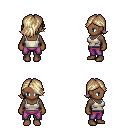
a pixel art fantasy rpg character, female body template, human, dark skin, white pirate shirt, magenta pants, white blonde swoop hairstyle, four views (front, back, left, right), 2x2 character sprite sheet, small pixel art, hard edges, no anti-aliasing